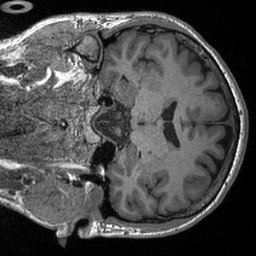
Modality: T1w
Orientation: coronal
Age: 27
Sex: male